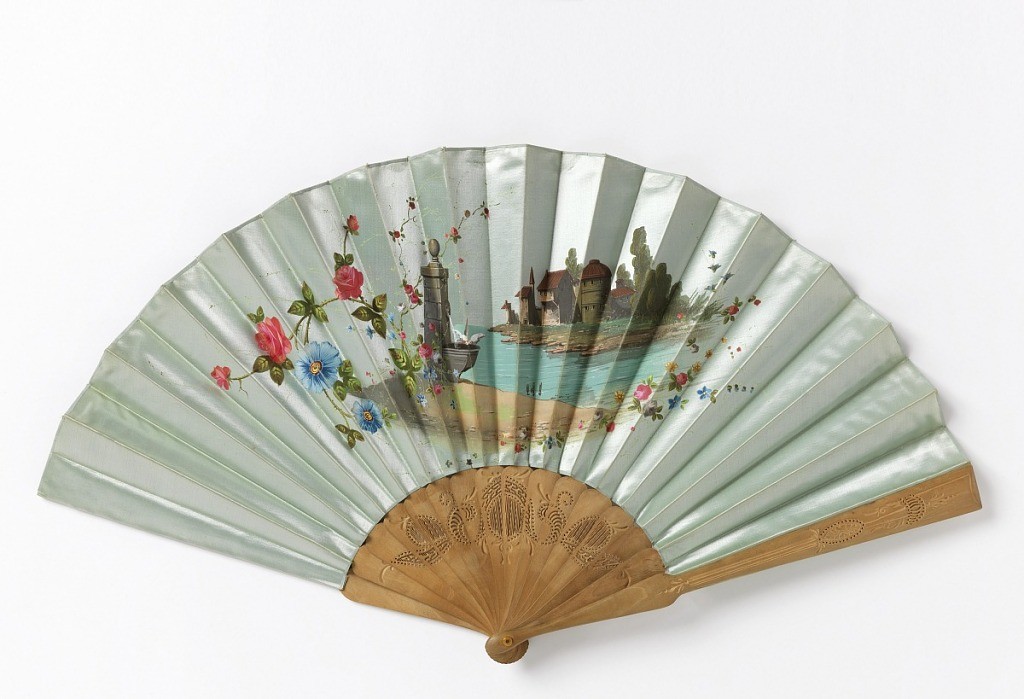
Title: Pleated fan
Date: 1880–89
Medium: Painted silk leaf, carved and pierced wood sticks, horn washer at rivet
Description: Pleated fan. Luminescent silk leaf painted with florals and small landscape with rustic building by the water. Perforated wood sticks. Horn washer at rivet.